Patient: sex M, age 65
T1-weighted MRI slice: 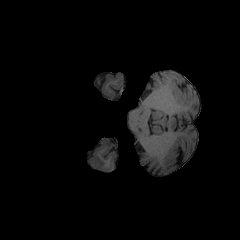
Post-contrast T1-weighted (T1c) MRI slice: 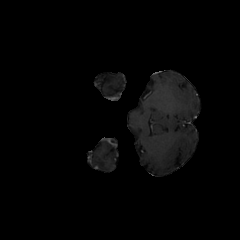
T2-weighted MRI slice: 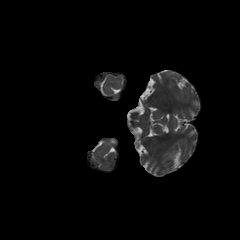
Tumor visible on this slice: no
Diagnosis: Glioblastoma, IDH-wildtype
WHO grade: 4